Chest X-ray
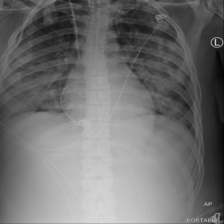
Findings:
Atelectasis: negative
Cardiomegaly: negative
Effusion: negative
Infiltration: negative
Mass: negative
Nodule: negative
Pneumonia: negative
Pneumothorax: negative
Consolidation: negative
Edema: negative
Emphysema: negative
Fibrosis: negative
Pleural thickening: negative
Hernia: negative